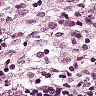
Metastatic tissue present: no